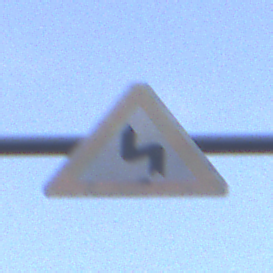
Verkehrszeichen: DoppelkurveZunaechstLinks
Umgebung: Outdoor, Nature
Tageszeit: SunriseSunset
Wetter: PartlyCloudy
Licht: Natural
Jahreszeit: NotSpecified
Kontrast: LowContrast